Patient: sex F, age 67
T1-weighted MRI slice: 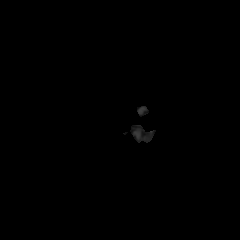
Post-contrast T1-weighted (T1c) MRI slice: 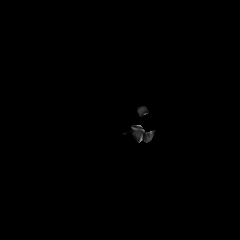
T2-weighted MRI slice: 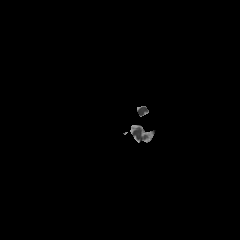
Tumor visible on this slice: no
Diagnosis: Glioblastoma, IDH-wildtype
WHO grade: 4